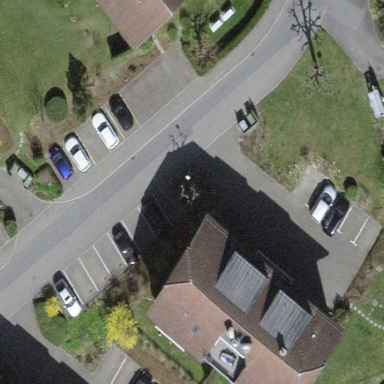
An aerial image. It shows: Street-side parking area.